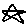
Label: star